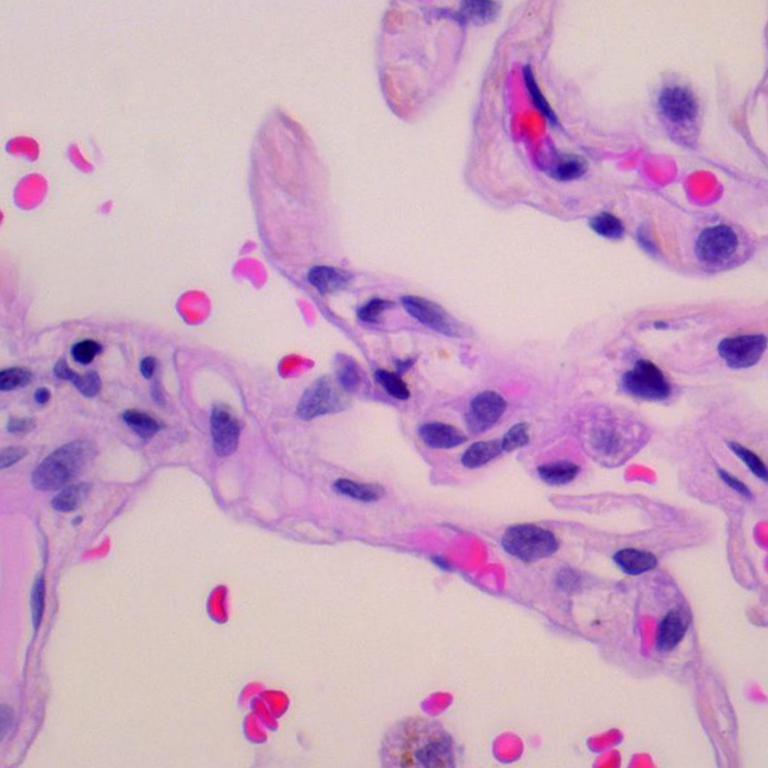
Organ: lung
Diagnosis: benign